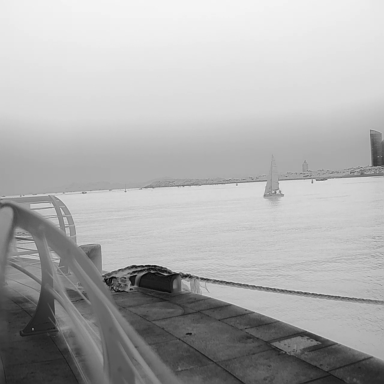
There is a sailboat in the infrared image.